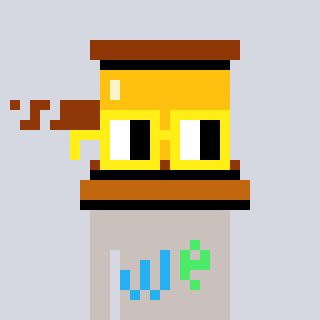
a pixel art character with square yellow glasses, a gavel-shaped head and a foggrey-colored body on a cool background